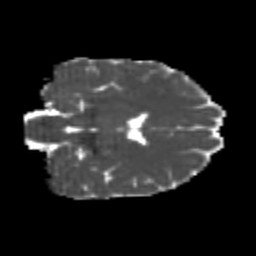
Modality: MD
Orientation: coronal
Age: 24
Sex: female
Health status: healthy
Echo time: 0.074 s